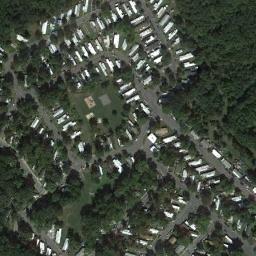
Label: mobile_home_park